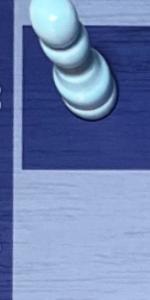
Label: Empty